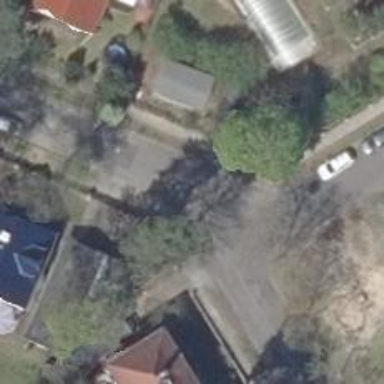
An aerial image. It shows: Residential road with asphalt surface. Both sides have sidewalks.